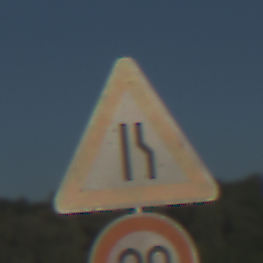
Verkehrszeichen: EinseitigVerengteFahrbahnRechts
Zusatzzeichen unten: Geschwindigkeit20
Umgebung: Outdoor, Nature
Tageszeit: MorningAfternoon
Wetter: Clear
Licht: Natural
Jahreszeit: NotSpecified
Kontrast: HighContrast